Question: I've the following ViewModel:
'''
public class EmployeeVM : IEntity
{
[Remote("ValidateUniqueFullName", "Employee", AdditionalFields = "LastName,Id")]
public string First { get; set; }
[Remote("ValidateUniqueFullName", "Employee", AdditionalFields = "First,Id")]
public string LastName { get; set; }
}
'''
The view is like:
'''
<tr>
<td>
@Html.LabelFor(model => model.First)
</td>
<td>
@Html.TextBoxFor(model => model.First)
</td>
<td>
@Html.ValidationMessageFor(model => model.First)
</td>
</tr>
<tr>
<td>
@Html.LabelFor(model => model.LastName)
</td>
<td>
@Html.TextBoxFor(model => model.LastName)
</td>
<td>
@Html.ValidationMessageFor(model => model.LastName)
</td>
</tr>
'''
When you fill in only the FirstName, you get an error message that the LastName is missing, this is fine. But when you fill in the LastName, the error message stays (also when you move to a different input field).
See this screenshot:
I'm using:
- - -
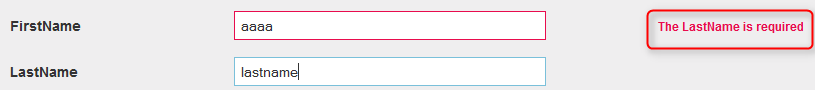
Answer: A similar question was asked <URL>.
The solution is to use a helper method as described by <URL>.